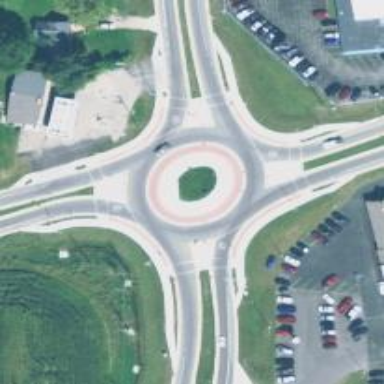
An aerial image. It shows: Primary highway intersecting roundabout.